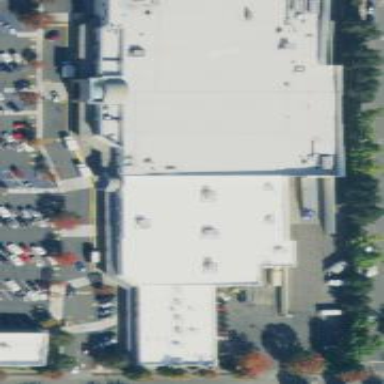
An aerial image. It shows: Department store building.